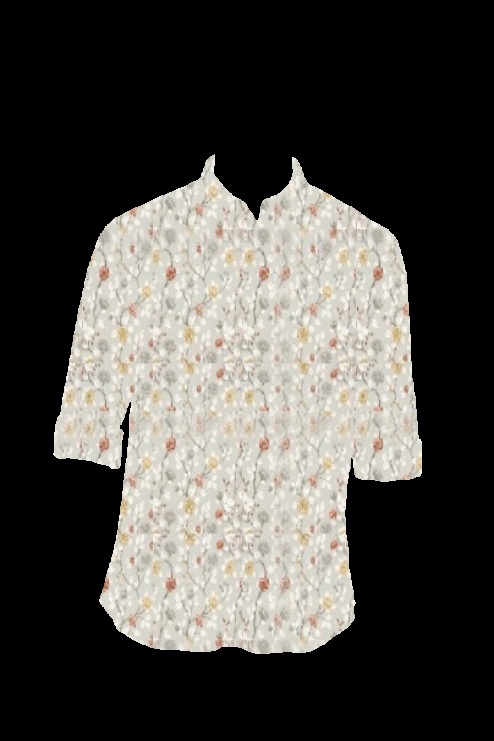
multi floral print tee